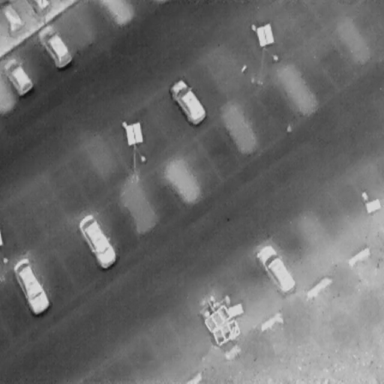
There are eight Cars in the infrared image.